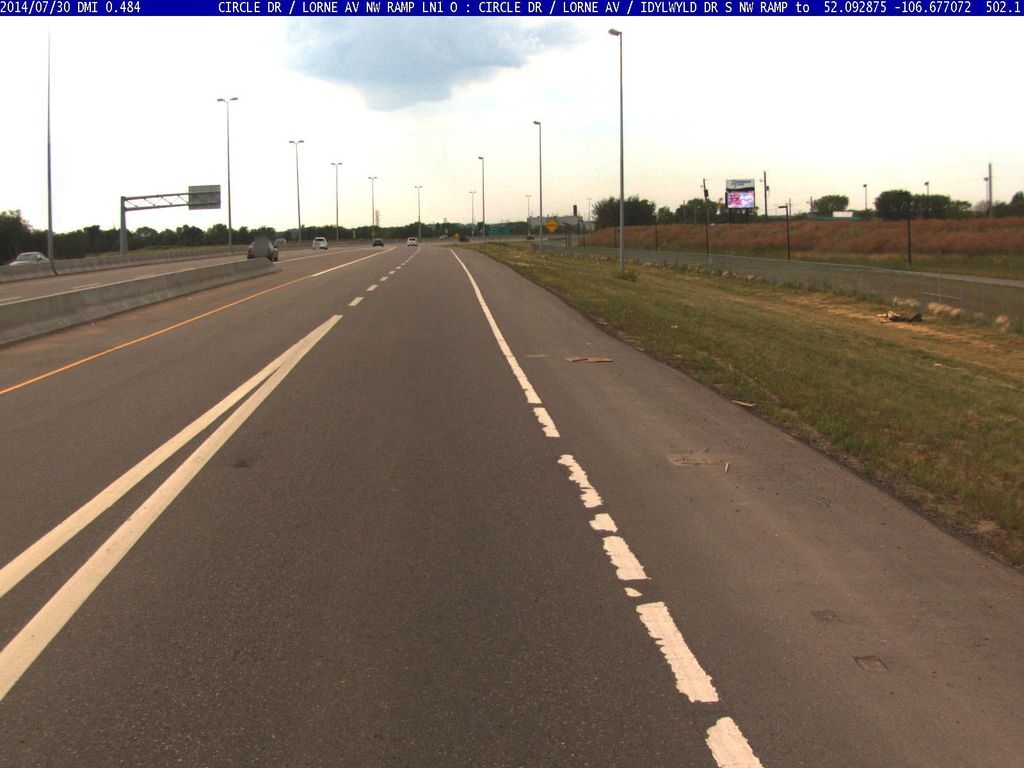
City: saskatoon